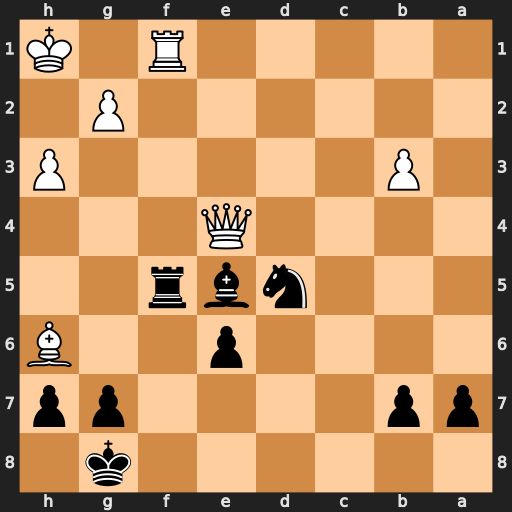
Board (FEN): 6k1/pp4pp/4p2B/3nbr2/4Q3/1P5P/6P1/5R1K
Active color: b
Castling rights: -
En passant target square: -
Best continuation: Rxf1#